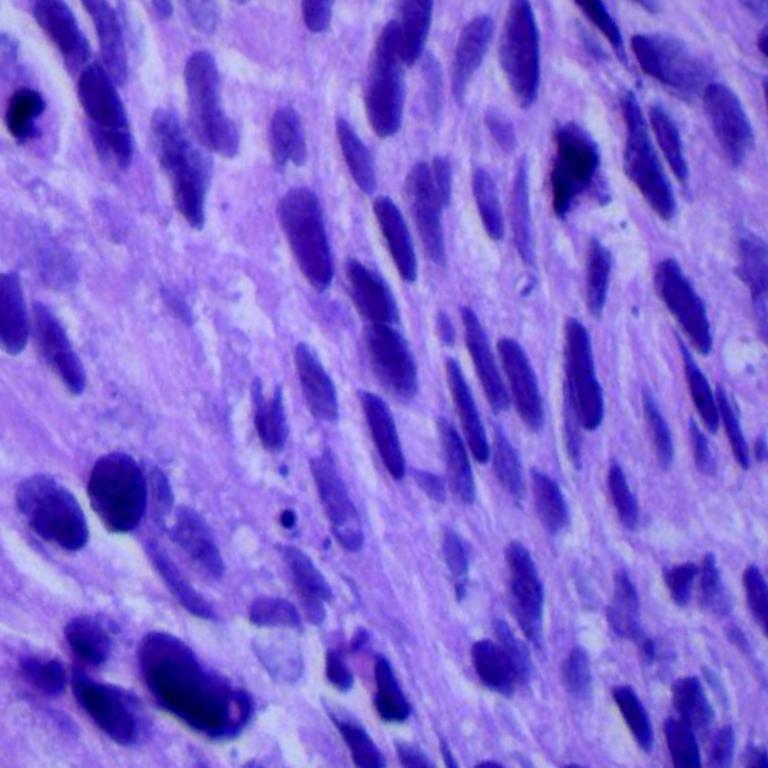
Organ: lung
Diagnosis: squamous carcinomas